Interaction volume radius: 10 \u00c5
Interaction volume height: 35 \u00c5
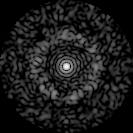
Disorder parameter: 0.8429